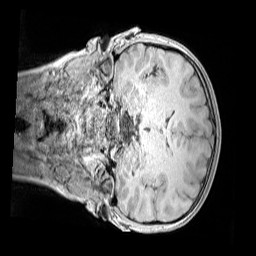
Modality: MP2RAGE
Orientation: coronal
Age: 11
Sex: female
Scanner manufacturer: siemens
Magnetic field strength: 3 T
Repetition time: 4 s
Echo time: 0.00299 s